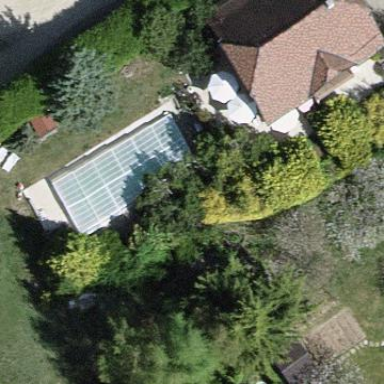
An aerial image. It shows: Swimming pool located in leisure land.